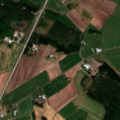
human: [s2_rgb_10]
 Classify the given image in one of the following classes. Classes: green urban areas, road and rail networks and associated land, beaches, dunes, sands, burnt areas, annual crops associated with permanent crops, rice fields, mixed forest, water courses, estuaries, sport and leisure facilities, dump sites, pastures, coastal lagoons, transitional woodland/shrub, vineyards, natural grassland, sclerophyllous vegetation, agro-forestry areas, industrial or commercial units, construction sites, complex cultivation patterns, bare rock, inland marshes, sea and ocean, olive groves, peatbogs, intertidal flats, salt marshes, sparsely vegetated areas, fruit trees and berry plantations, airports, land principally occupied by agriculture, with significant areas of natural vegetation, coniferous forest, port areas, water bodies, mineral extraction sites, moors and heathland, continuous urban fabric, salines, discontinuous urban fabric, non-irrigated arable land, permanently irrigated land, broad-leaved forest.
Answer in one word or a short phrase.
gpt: non-irrigated arable land, land principally occupied by agriculture, with significant areas of natural vegetation, mixed forest